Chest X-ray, AP view. Patient: 47 years old, sex M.
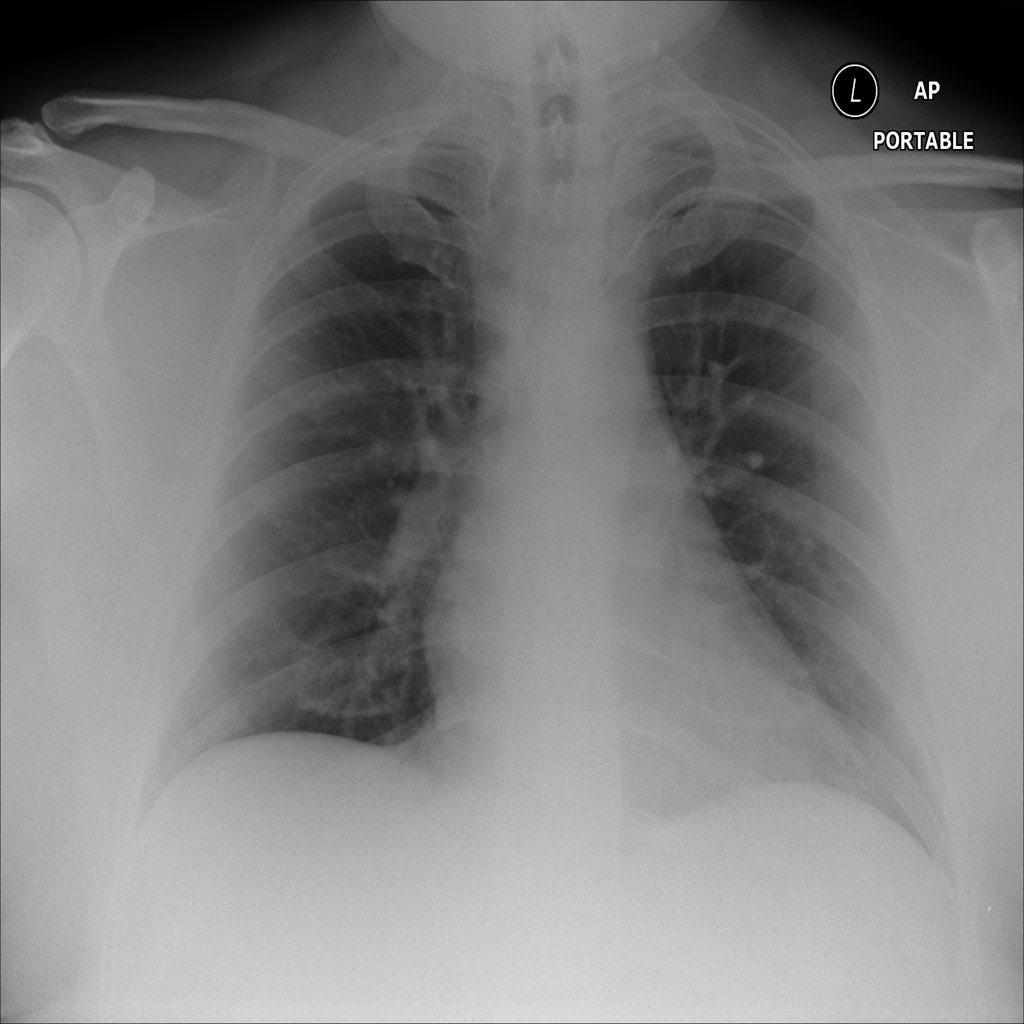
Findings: No Finding